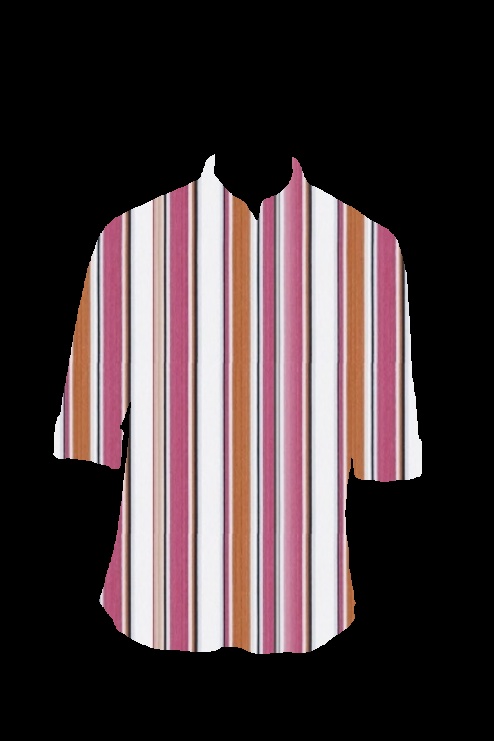
pink multi stripe tee